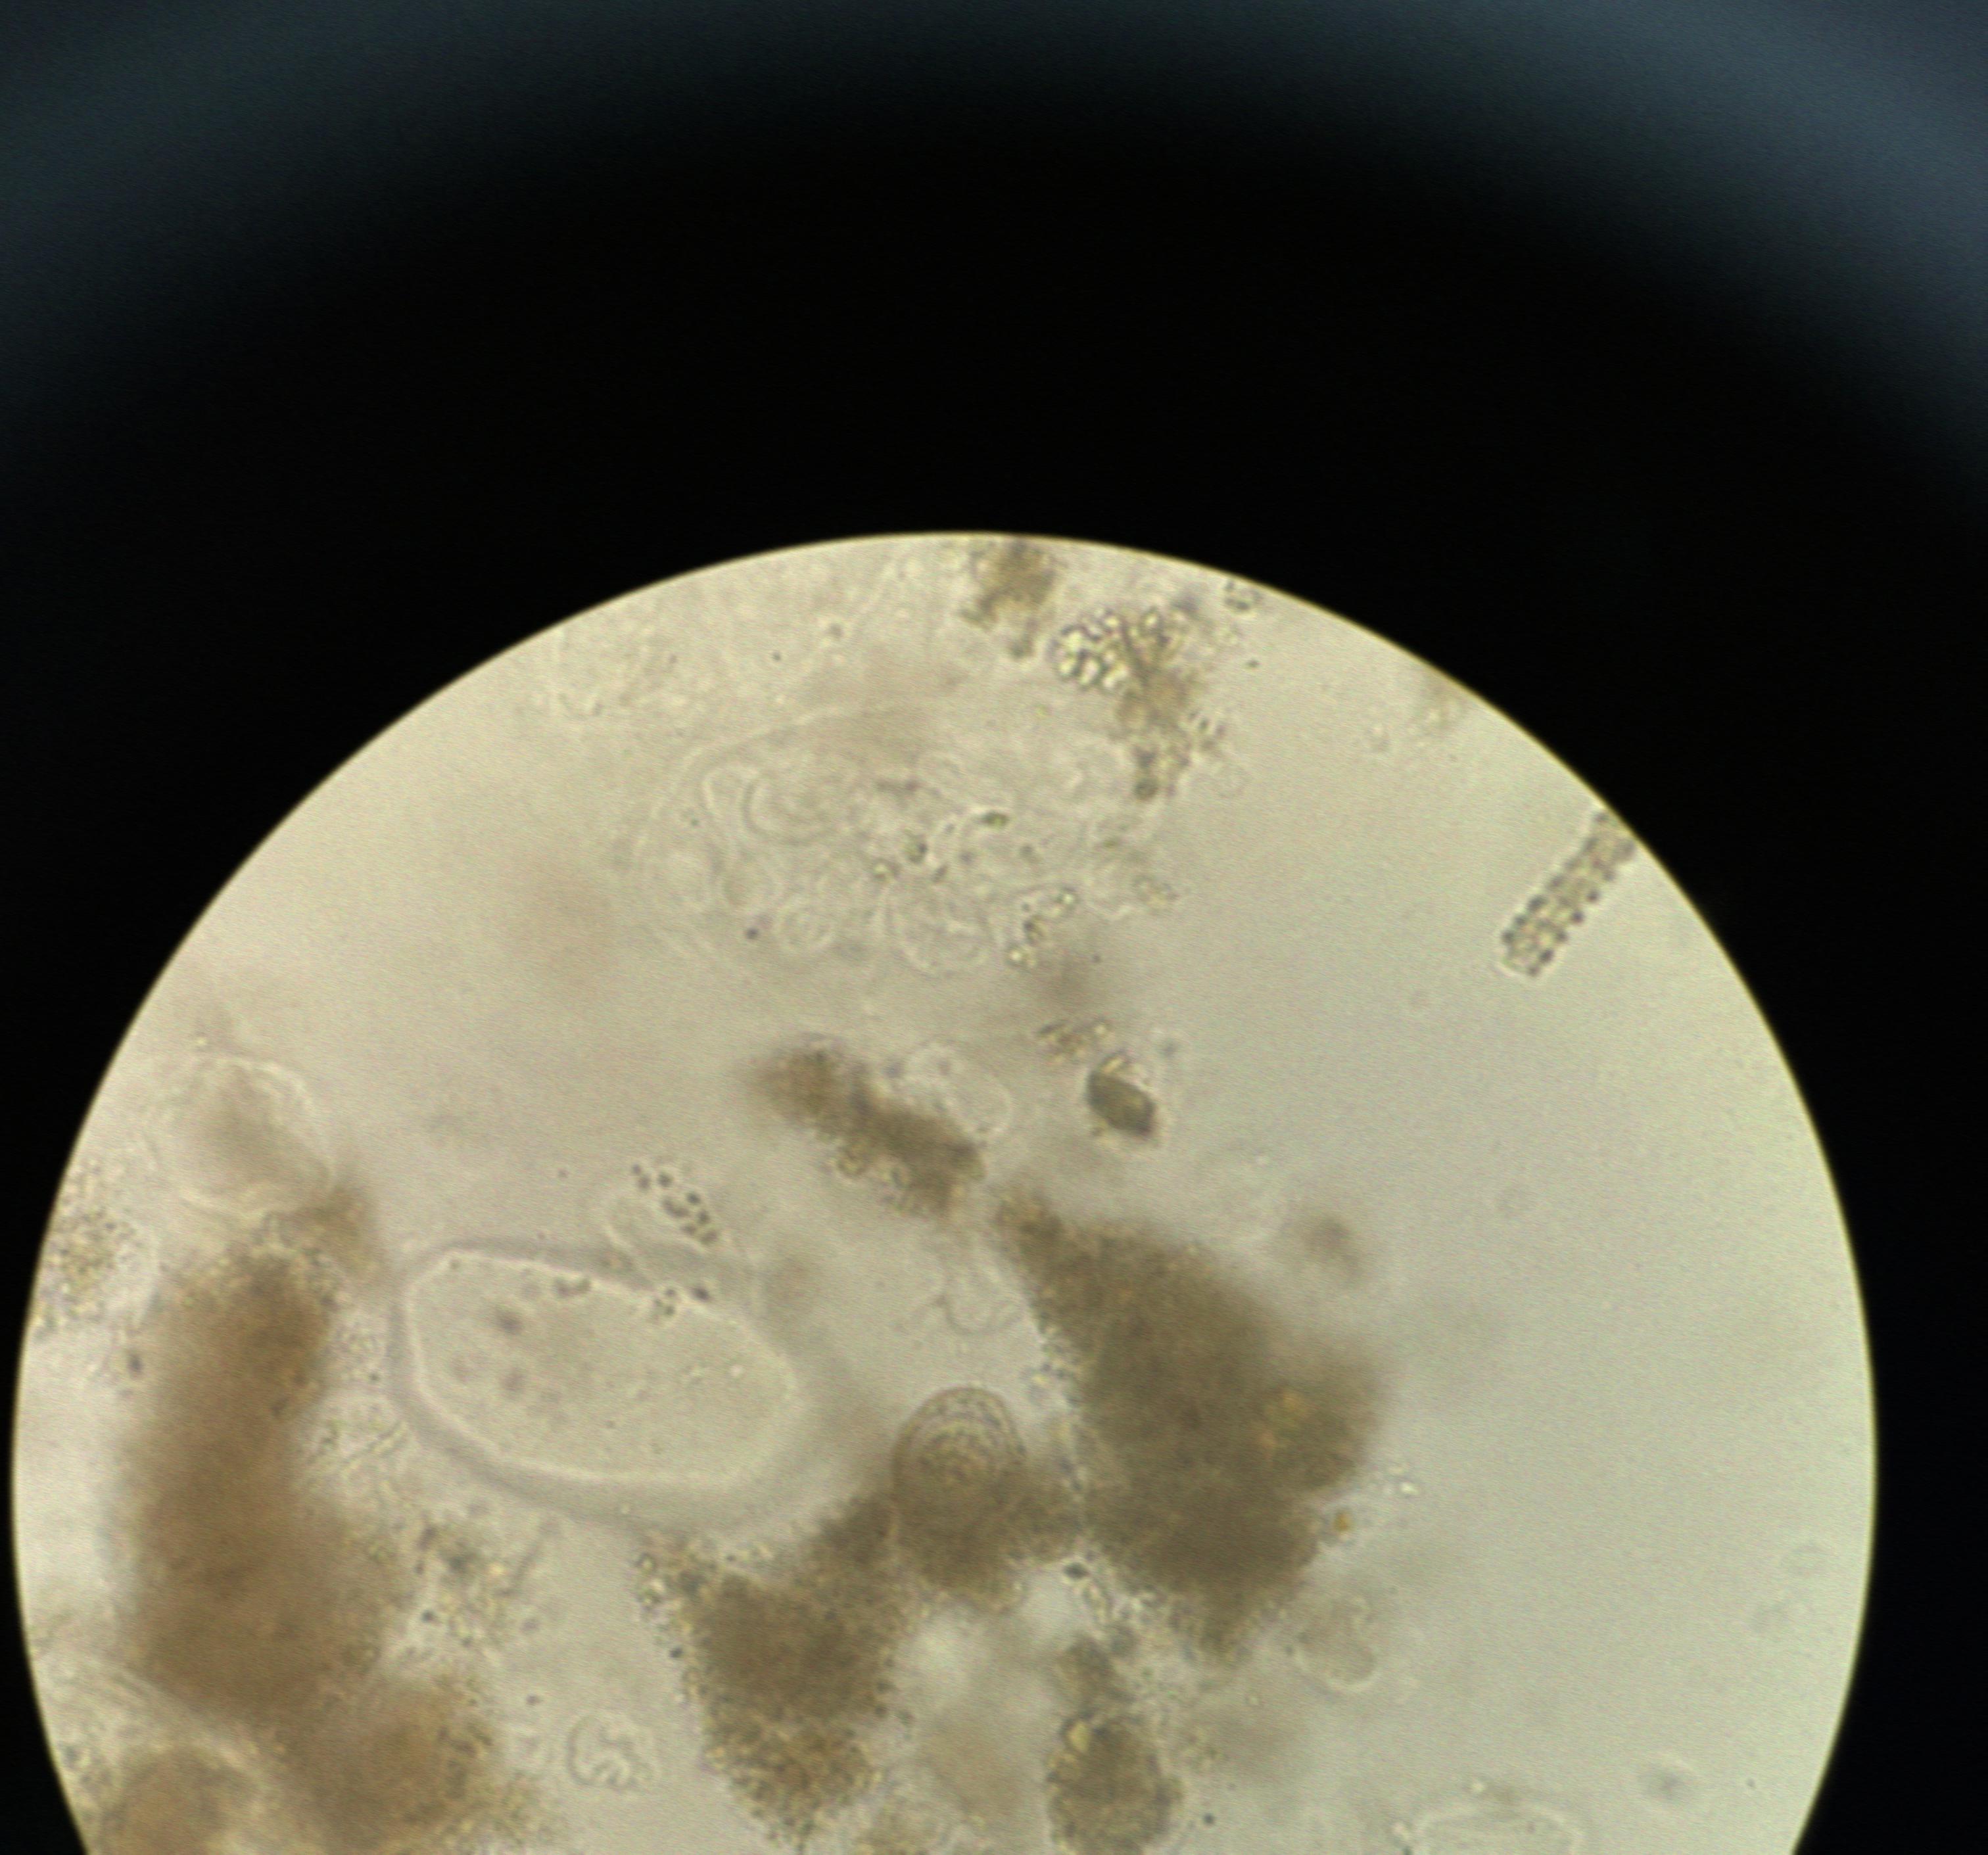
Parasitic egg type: Hymenolepis nana